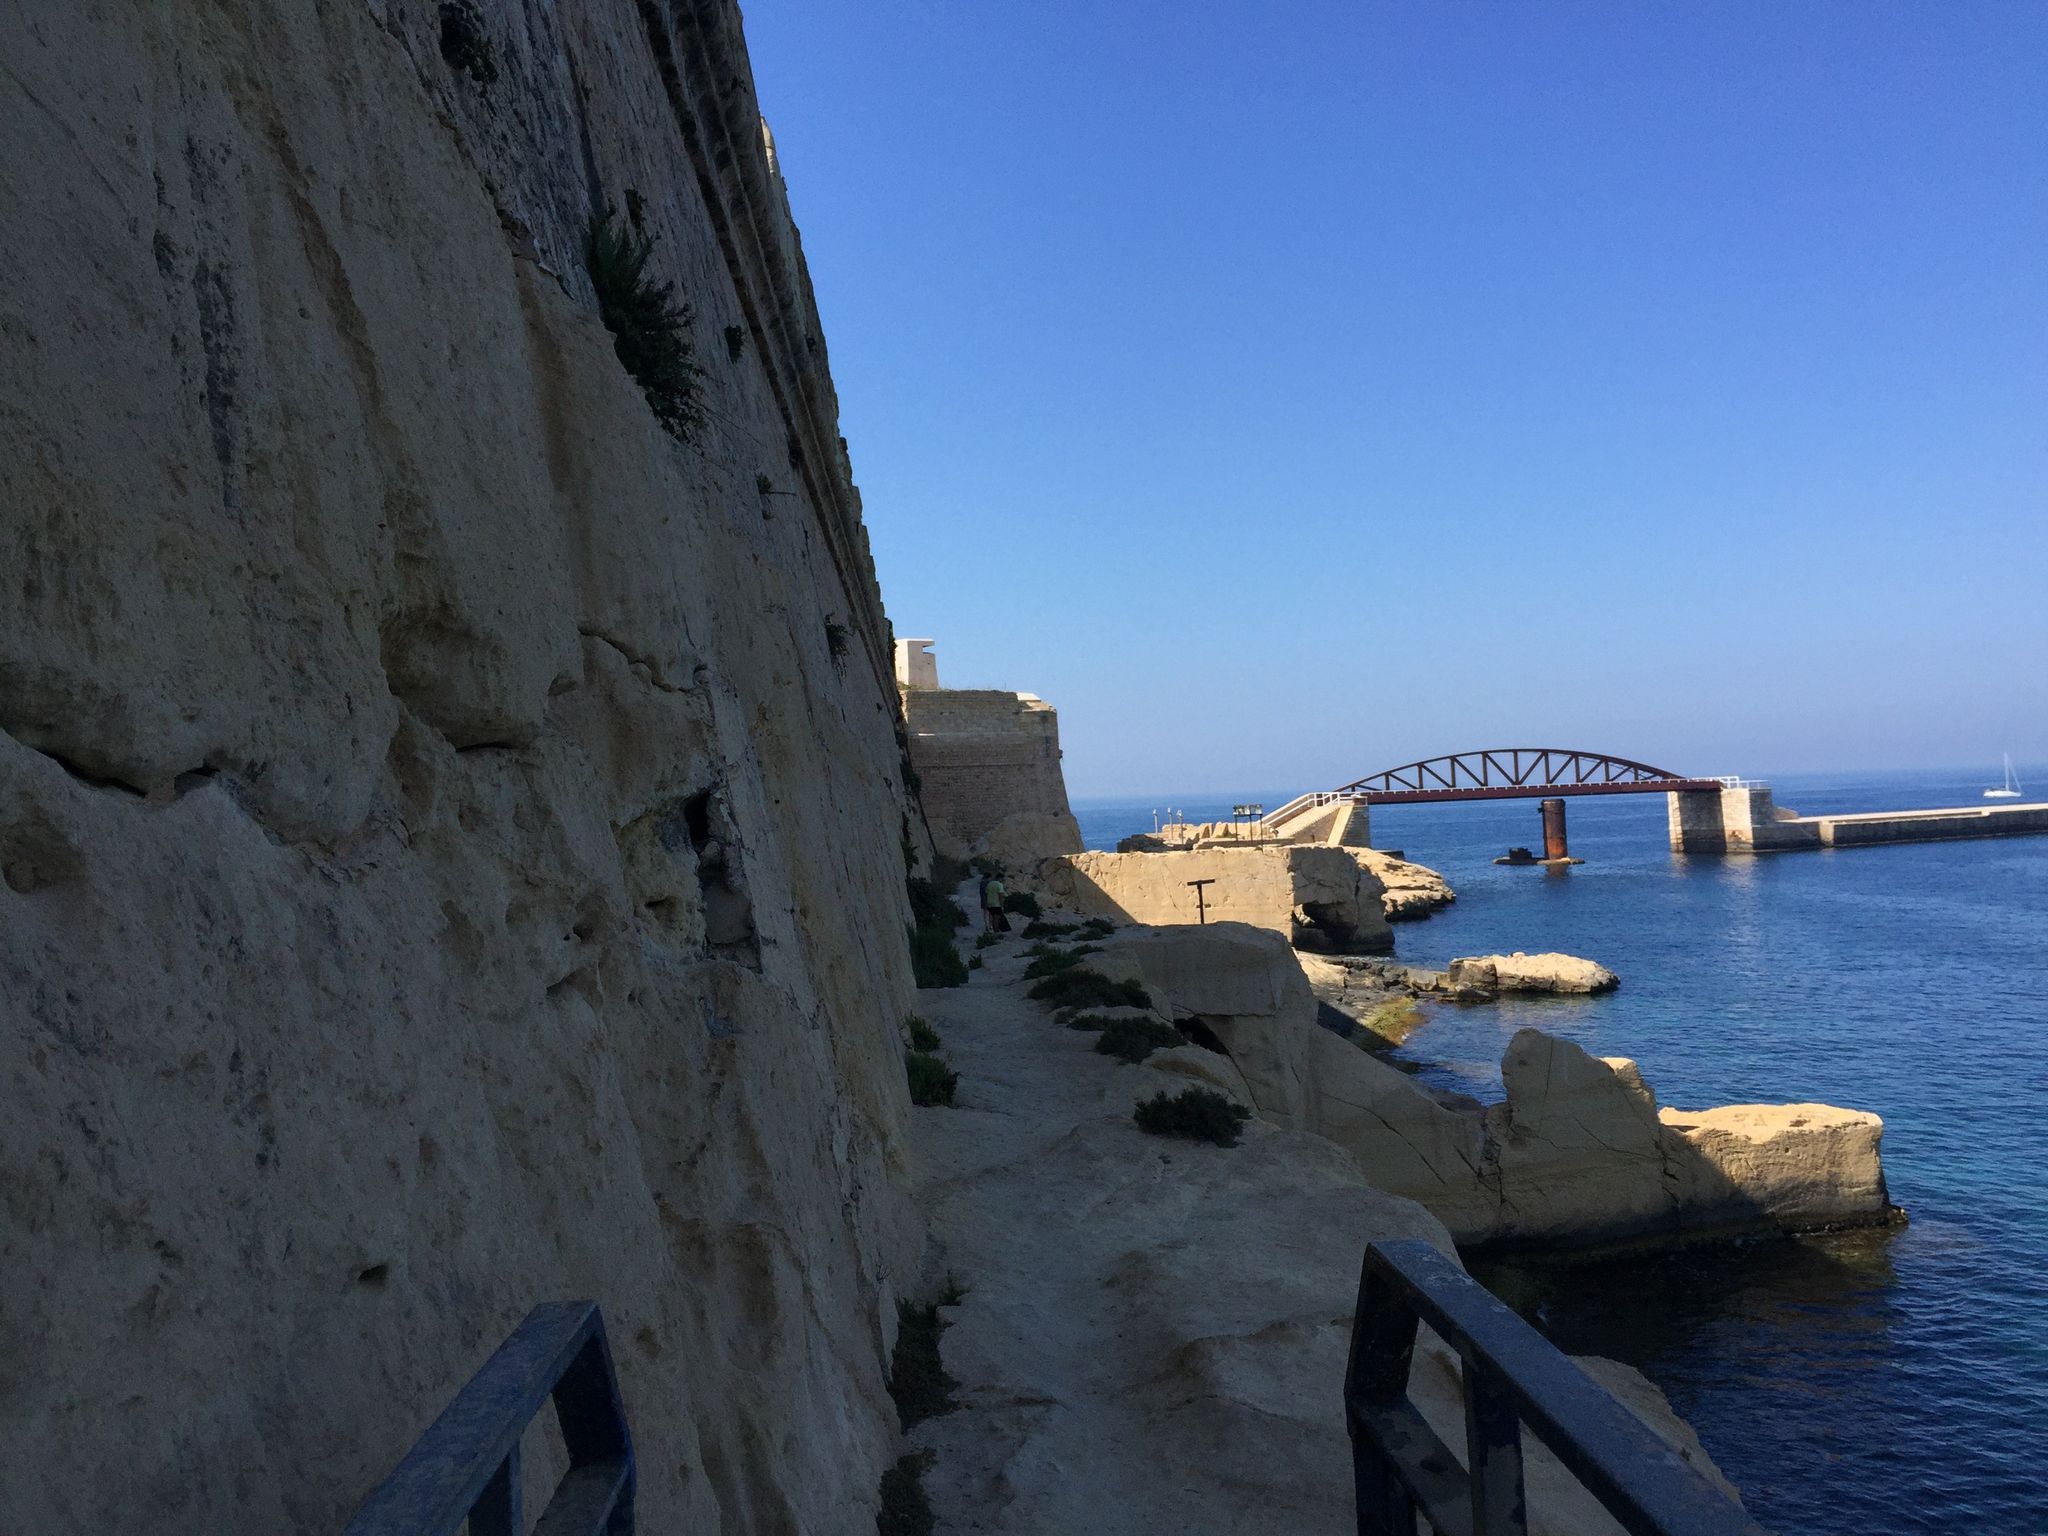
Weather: clear
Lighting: day
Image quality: good
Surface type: walking surface
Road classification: unclassified, service
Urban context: urban centre
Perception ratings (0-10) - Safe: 5.39, Lively: 1.89, Beautiful: 8.81, Boring: 4.22, Depressing: 7.63, Wealthy: 4.15